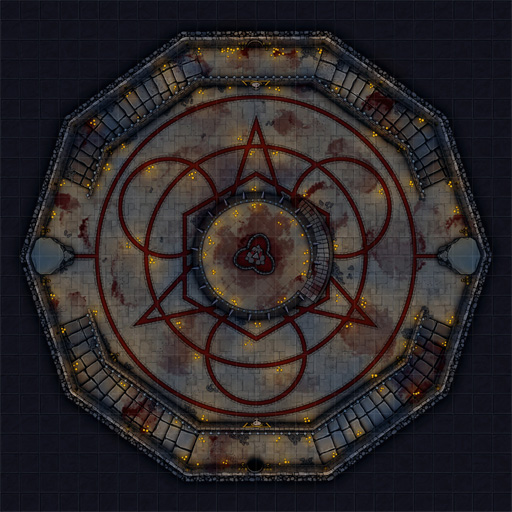
A D&D Grid Map evil gray background large arcane circle blood torches (Vampire Sanctum Map)